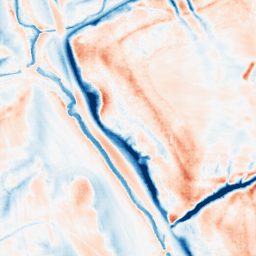
Category: classical
Decomposition family: gaussian_anisotropic
Decomposition parameters: sigma_x: 10
sigma_y: 5
Upsampling method: sinc_blackman
Upsampling parameters: scale: 4
kernel_size: 8
Upsampling scale: 4